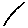
Label: line